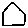
Label: hexagon